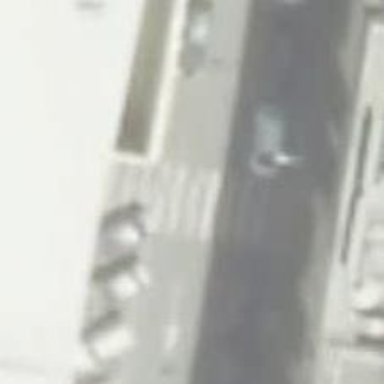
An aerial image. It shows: Uncontrolled zebra crossing on the road.